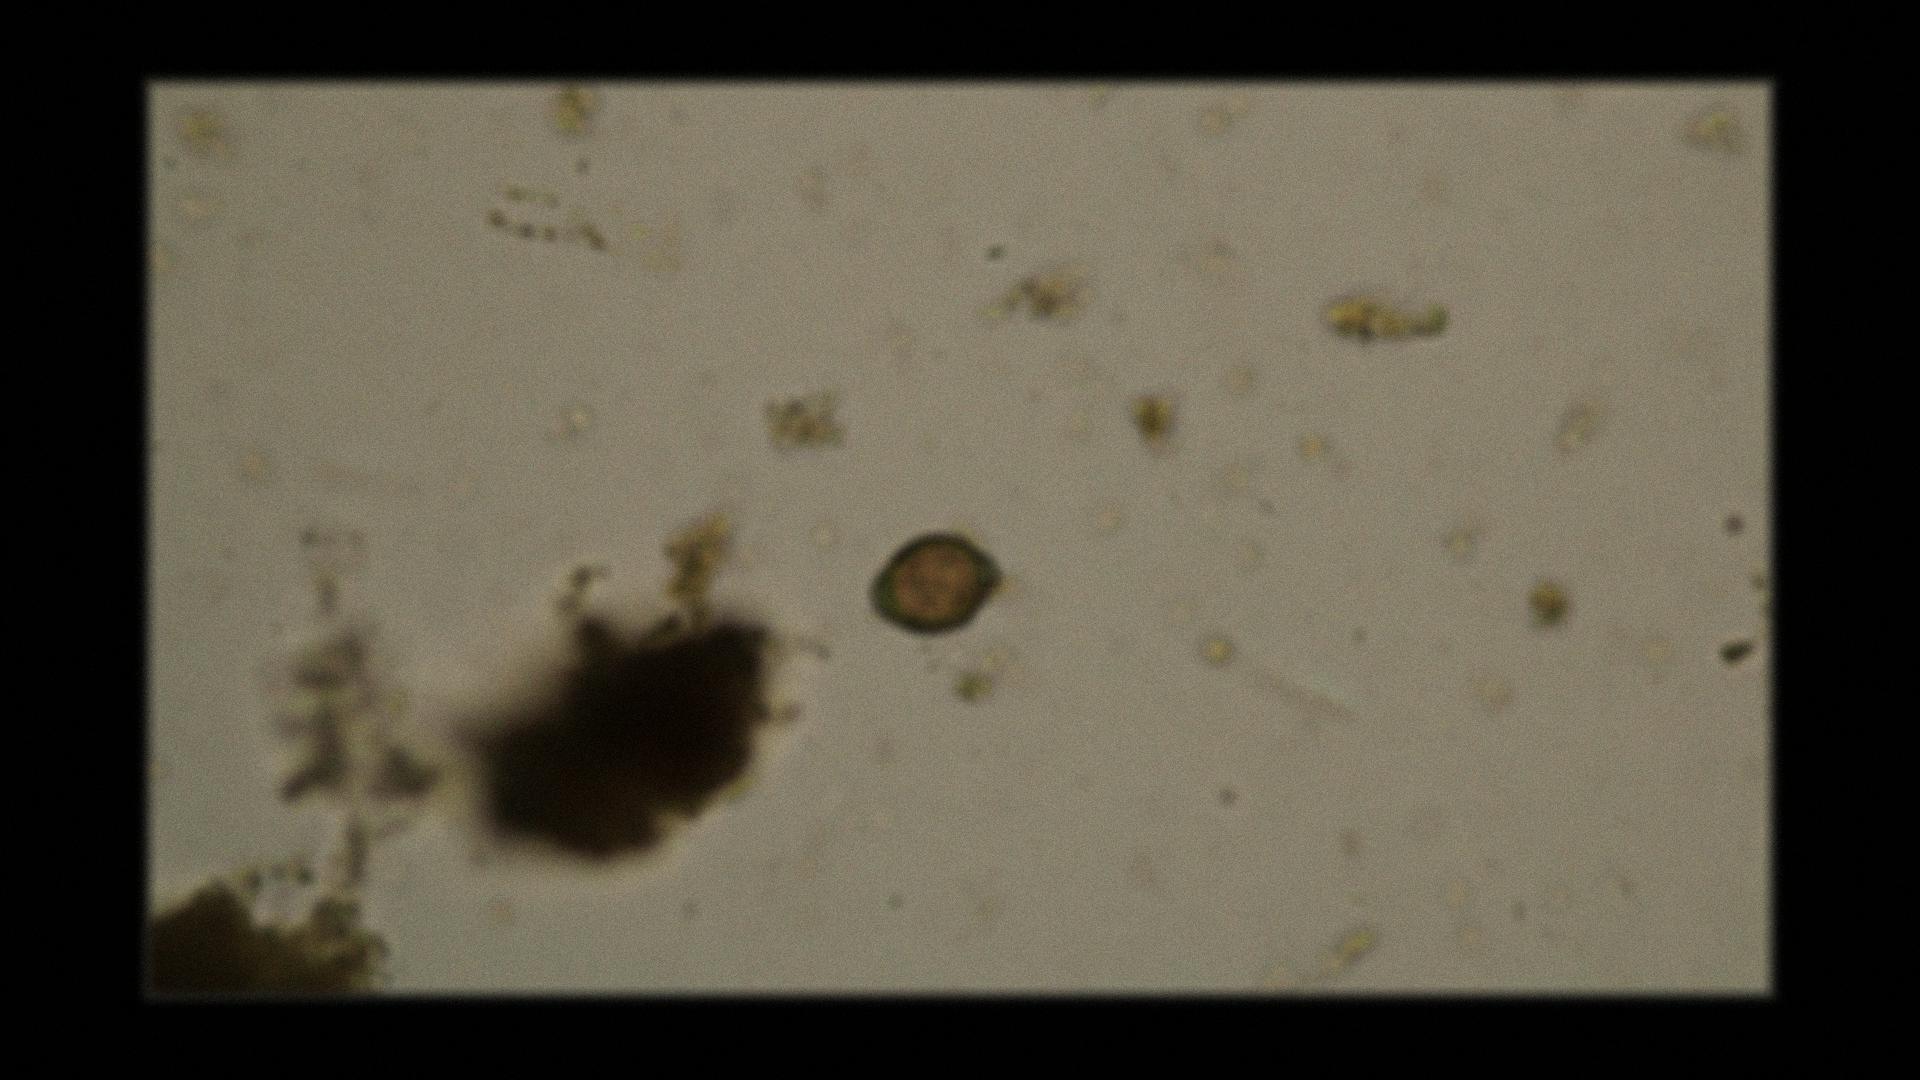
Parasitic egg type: Taenia spp. egg